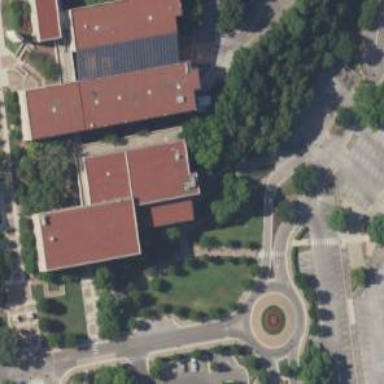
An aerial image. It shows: University building.